Question: I've been testing an animation using CSS transitions and jQuery. The idea is that the user is shown a set of clickable divs to load a new page. Once a div is clicked it is expanded to fill the whole screen and 'load' the next page.
Below is a mockup of what I'm trying to achieve:

The way I set it up was to have each of the divs positioned relatively and float left to sit next to eachother. Then once a div is clicked I 'faded out' the divs apart the one that wasn't clicked and expand the clicked div. The problem was that when div clicked wasn't the first one (i.e. blue or green) it would end up 'snapping' to the left hand side before expanding. Of course this would happen since the positioning was set to relative.
'''
position: relative;
'''
Example of this can be seen here: <URL>
To solve this issue I set up the divs with absolute positioning. The animation worked perfectly as I wanted, however I'm not liking the fact that due to the absolute positioning I have to position the left and top of every div separately plus divs will not automatically move to a new row when the window is resized.
'''
position: absolute;
'''
Example of this can be seen here: <URL>
I'm not sure if there's any way I could change my implementation to improve it and make it more maintainable (particularly the inline style for the divs).
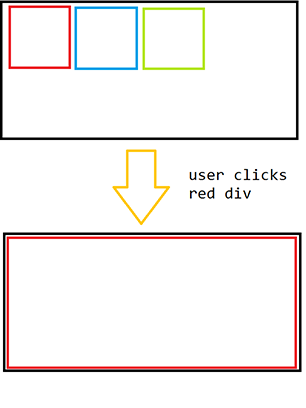
Answer: I used your 'position:relative;' (<URL> as the source:
'''
$(document).ready(function() {
$('.mydiv').click(function() {
if(!$(this).hasClass('clicked')) {
var clicked_div = $(this);
clicked_div.addClass('clicked');
clicked_div.find('h1').fadeOut(150);
$('.mydiv').not('.clicked').addClass('hide'); //<----CHANGED LINE
clicked_div.addClass('animate');
$('.loading').css('opacity', 1);
setTimeout(function() {
$('.mydiv').not('.clicked').css('display','none'); //<----NEW LINE
$('.loading').css('opacity', 0);
clicked_div.addClass('blog-post');
clicked_div.find('h1').fadeIn(150);
$('.blog-content').addClass('active');
}, 1500);
}
});
});
'''
'''
*,*:before,*:after {
box-sizing: border-box;
}
html, body {
width: 100%;
height: 100%;
position: relative;
padding: 0;
margin: 0;
overflow: hidden;
}
.mydiv {
width: 200px;
height: 200px;
background-color: #bada55;
position: relative;
float: left;
left: 0;
top: 0;
transition: width 0.5s, height 0.5s, left 0.5s, top 0.5s, opacity 0.25s; /*<----ADDED 'opacity'*/
}
.mydiv h1 {
position: absolute;
bottom: 0;
left: 10px;
color: #fff;
font-family: sans-serif;
}
.teal {
background-color: teal;
}
.orange {
background-color: orange;
}
/*-----NEW CODE---------------------------------*/
.mydiv.hide {
width: 0px;
height: 0px;
opacity: 0;
}
/*----------------------------------------------*/
.mydiv.animate {
width: 100%;
height: 100%;
left: 0;
top: 0;
}
.mydiv.blog-post {
width: 50%;
}
.blog-content {
background-color: #efefef;
width: 50%;
height: 100%;
position: absolute;
right: 0;
top: 100%;
transition: top 0.5s;
font-family: sans-serif;
color: #3c3c3c;
font-size: 30px;
padding: 20px;
}
.blog-content.active {
top: 0%;
}
.loading {
position: absolute;
top: 0;
right: 0;
bottom: 0;
left: 0;
margin: auto 0;
width: 100%;
height: 100px;
text-align: center;
font-family: sans-serif;
font-size: 30px;
font-weight: bold;
color: #fff;
opacity: 0;
}
'''
'''
<script src="https://ajax.googleapis.com/ajax/libs/jquery/1.11.1/jquery.min.js"></script>
<div class="mydiv">
<h1>Green</h1>
</div>
<div class="mydiv teal">
<h1>Teal</h1>
</div>
<div class="mydiv orange">
<h1>Orange</h1>
</div>
<div class="loading">Loading...</div>
<div class="blog-content">
Content
</div>
'''
<URL>
---
In , I only added this:
'''
.mydiv {
...
transition: ..., opacity 0.25s;
}
.mydiv.hide {
width: 0px;
height: 0px;
opacity: 0;
}
'''
And in ,
I changed this line:
'$('.mydiv').not('.clicked').fadeOut(150, function() {'
to
'$('.mydiv').not('.clicked').addClass('hide');'
and added this line in the setTimeout-function:
'$('.mydiv').not('.clicked').css('display','none');'
---
1. At the same time as the clicked div gets the .animate-class, the not-clicked divs get a .hide-class.
2. Now, as the clicked div is animating to fill the page, the other divs are animating to disappear (using width/height and opacity). The width/height of all divs transition with the same speed, so as the clicked div grows, the other divs shrink, and the clicked div won't snap to the left/top. The opacity of the not-clicked divs transitions a little faster (0.25s) to create the (seemingly) same result as in your original codepen (i.e. the not-clicked divs disappear before the clicked div expands).
3. Finally (in the setTimeout-function), for the not-clicked divs, display is set to none, to complete the manual fade-out.